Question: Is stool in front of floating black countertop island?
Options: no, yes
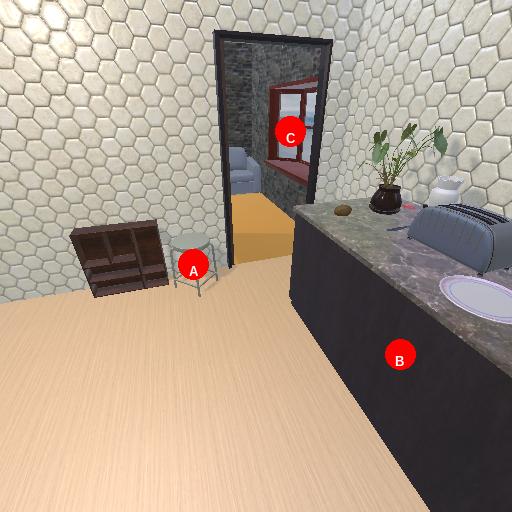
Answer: no